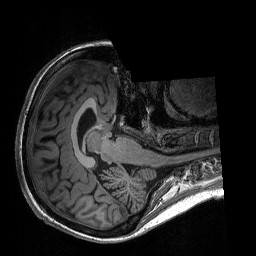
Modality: T1w
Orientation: axial
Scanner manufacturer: siemens
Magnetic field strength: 3 T